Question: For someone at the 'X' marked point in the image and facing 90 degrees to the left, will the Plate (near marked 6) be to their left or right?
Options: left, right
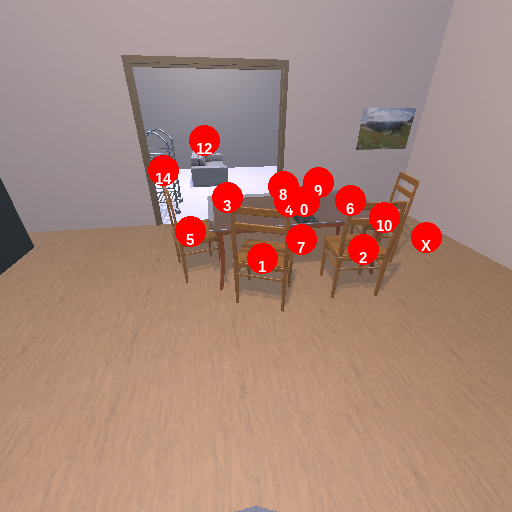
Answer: left